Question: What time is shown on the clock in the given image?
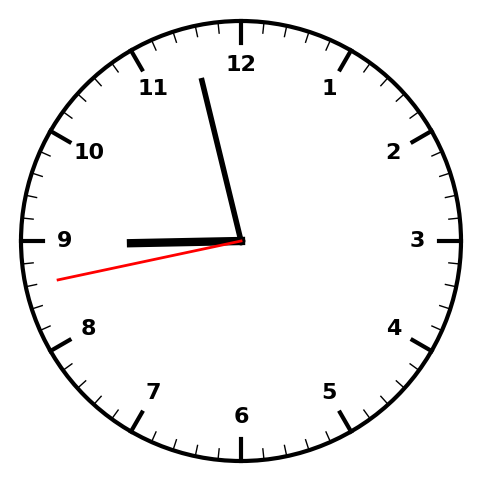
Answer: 08:57:43